Question: Hey I'm new to 'iPhone' and I have been trying to make an gallery kind of app using 'ARC'. where i am capturing image from camera using 'UIImagePickerController'. Sometimes when i am clicking on camera button..then it is working fine but sometimes it is displaying the preview screen like below screenshot, then user have to tap on 'UIImagePicker' preview cancel button and again click on camera button for capturing image successfully..Can anyone tell me the reason why i am getting this problem?

here is my code :
'''
UIImagePickerController *imagePickerController = [[UIImagePickerController alloc] init];
imagePickerController.delegate = self;
imagePickerController.allowsEditing = YES;
imagePickerController.sourceType = sourceType;
[self presentViewController:imagePickerController animated:YES completion:nil];
'''
Thank you for your help.
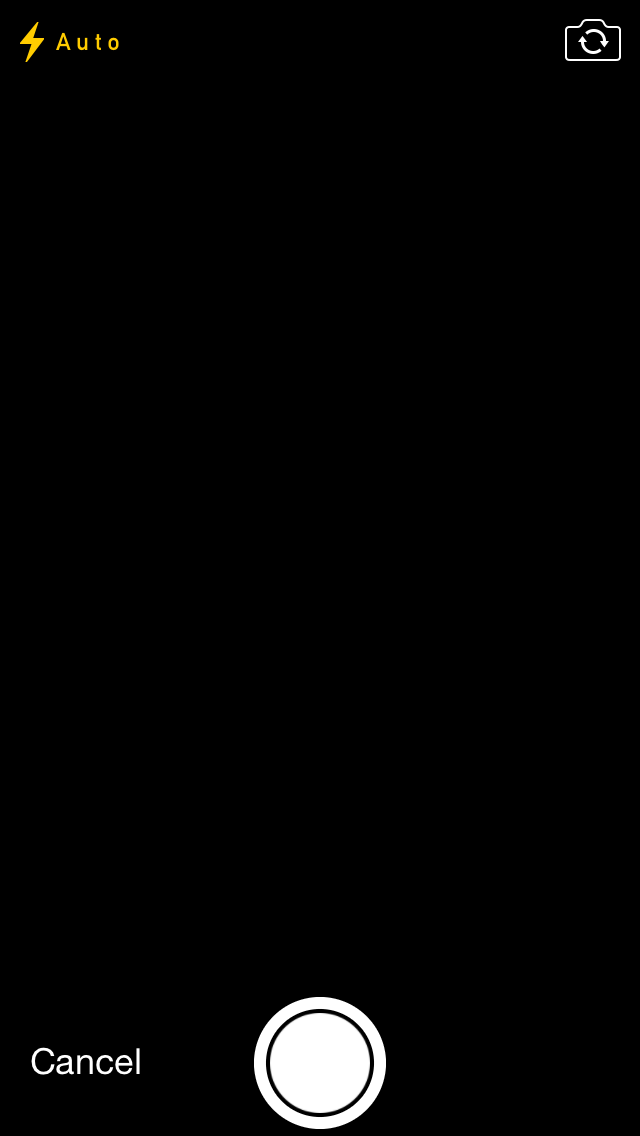
Answer: Your code looks fine, but I know that the UIImagePicker is resource consuming.
I think it is more optimized to do the instantiation only once. Put this in your viewWillAppear method:
'''
self.imagePickerController = [[UIImagePickerController alloc] init];
self.imagePickerController.delegate = self;
self.imagePickerController.allowsEditing = YES;
self.imagePickerController.sourceType = sourceType;
'''
Then when you want to present it use:
'''
[self presentViewController:self.imagePickerController animated:YES completion:nil];
'''
I noticed that it is way faster to present it this way. Let me know if it solved your issue.